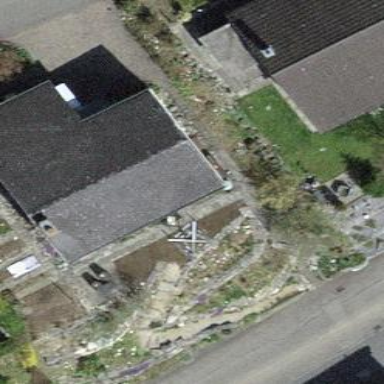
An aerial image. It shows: Building with tile roof.